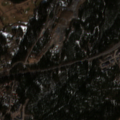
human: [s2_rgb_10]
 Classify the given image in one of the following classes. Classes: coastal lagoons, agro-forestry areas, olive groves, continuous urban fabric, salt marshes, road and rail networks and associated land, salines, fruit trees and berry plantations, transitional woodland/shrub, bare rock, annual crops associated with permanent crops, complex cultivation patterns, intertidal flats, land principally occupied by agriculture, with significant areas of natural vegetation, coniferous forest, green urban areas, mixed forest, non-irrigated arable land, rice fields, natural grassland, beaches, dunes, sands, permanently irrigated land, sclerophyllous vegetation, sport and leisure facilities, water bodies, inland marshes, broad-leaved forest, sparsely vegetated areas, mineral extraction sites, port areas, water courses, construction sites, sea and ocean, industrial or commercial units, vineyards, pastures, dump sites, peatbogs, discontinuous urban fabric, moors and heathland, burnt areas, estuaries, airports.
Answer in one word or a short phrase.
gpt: discontinuous urban fabric, industrial or commercial units, sport and leisure facilities, coniferous forest, mixed forest